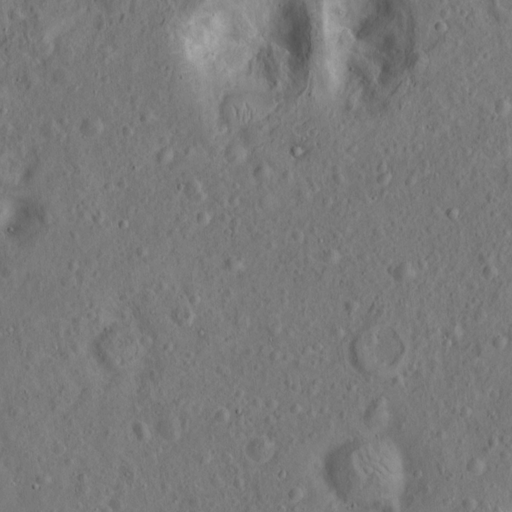
Objects detected: cone, cone, cone